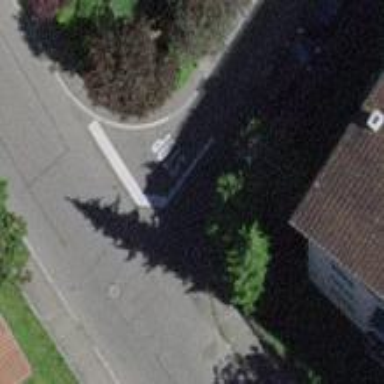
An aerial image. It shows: Residential road with asphalt surface. There are sidewalks on both sides of the road.